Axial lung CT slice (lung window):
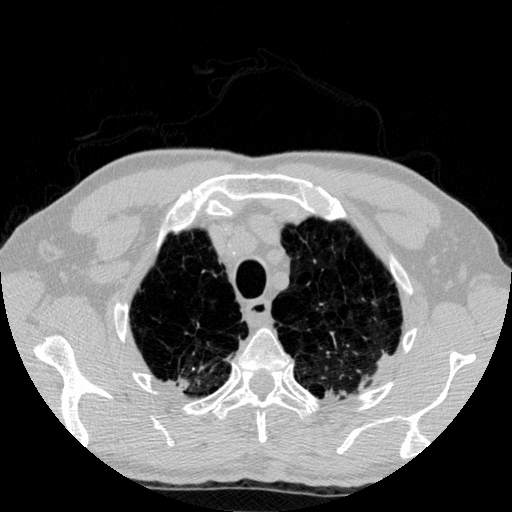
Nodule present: no